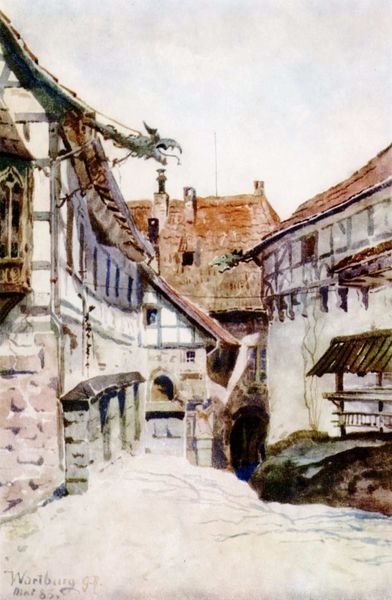
Titel: Wartburg, Vorderer Burghof
Künstler: Heinrich Ludwig von Gleichen-Rußwurm
Standort: Weimar
Institution: Kunstsammlungen zu Weimar
Schlagwörter: blau, gemälde, himmel, weiß, landschaft, ocker, stadt, braun, fenster, hell, holz, licht, schwarz, skizze, strasse, blick, dach, haus, rot, weg, architektur, stein, signatur, öl, häuser, brücke, brunnen, kamin, schuppen, balkon, bogen, gasse, pflaster, studie, abhang, datierung, dorf, dächer, mauer, ziegel, violett, platz, datum, balken, menschenleer, tor, bergdorf, eingang, erker, village, burg, titel, text, dämon, biedermeier, handwerk, kanzel, mittelalter, bauernhäuser, fachwerk, auffahrt, einfahrt, wasserspeier, drache, altstadt, thüringen, wartburg, speier, eisenach, berghäuser